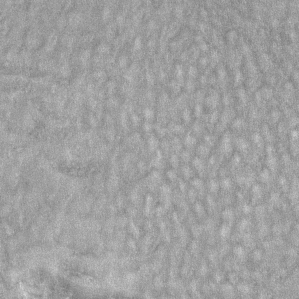
Label: frost